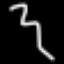
Label: squiggle